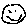
Label: smiley face